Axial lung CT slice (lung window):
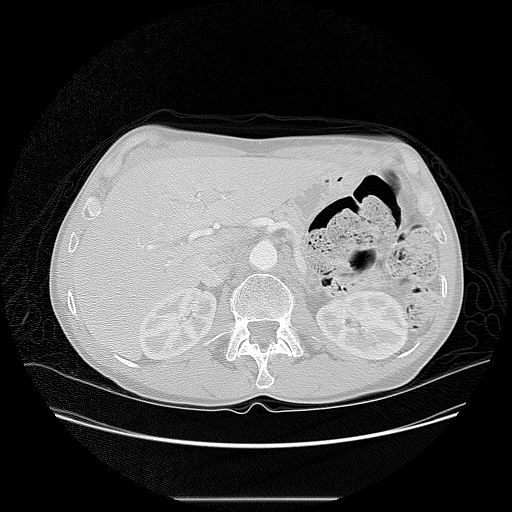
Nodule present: no